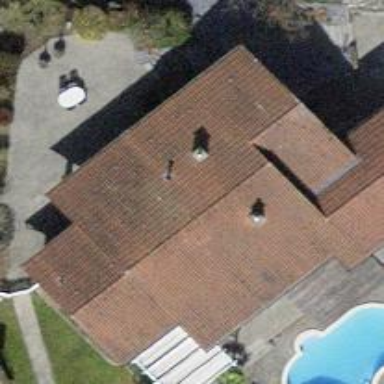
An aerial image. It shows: Simple and straightforward house.